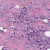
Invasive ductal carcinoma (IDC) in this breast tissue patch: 1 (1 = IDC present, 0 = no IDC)